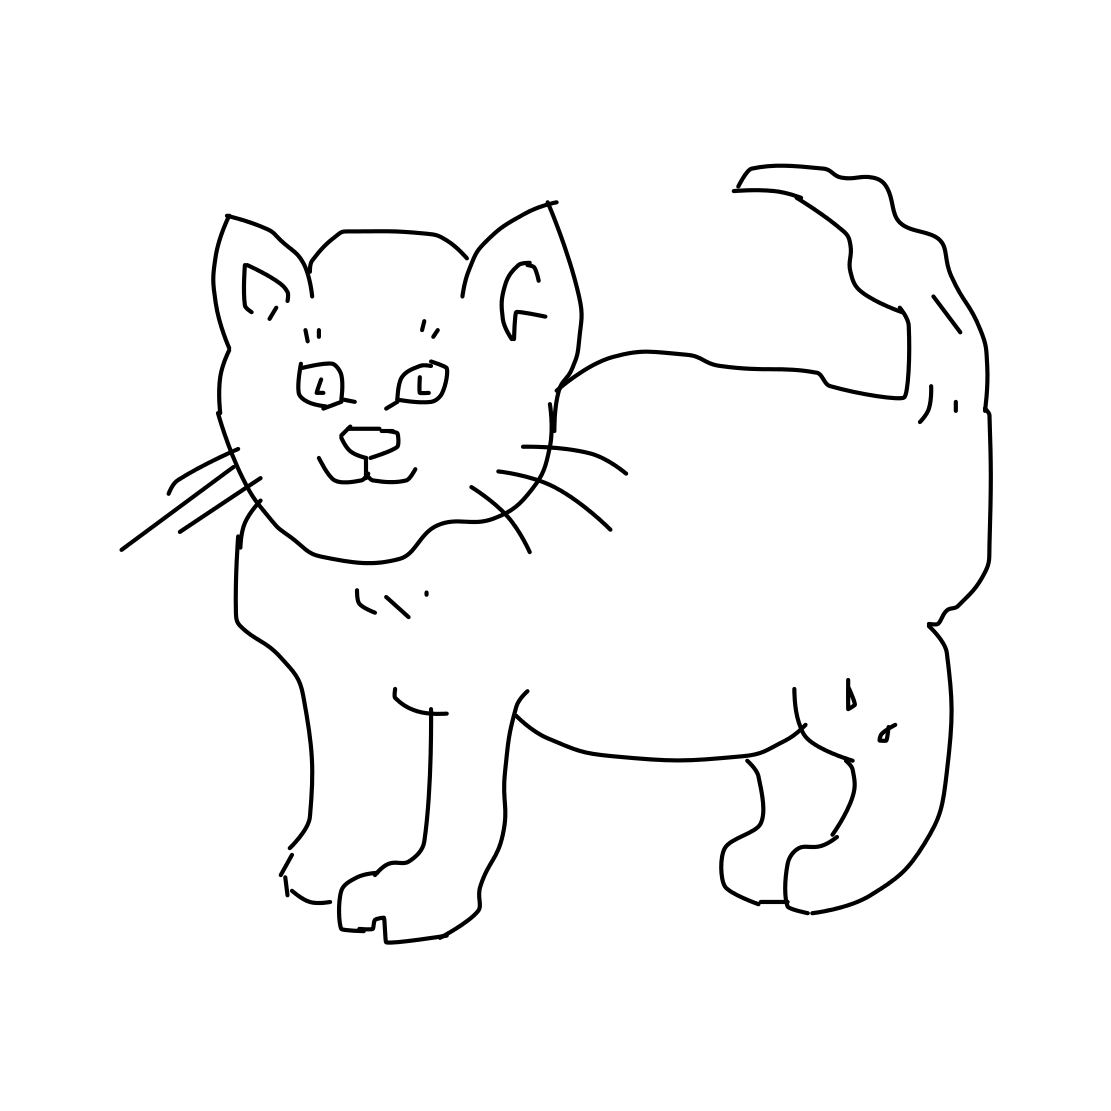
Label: cat